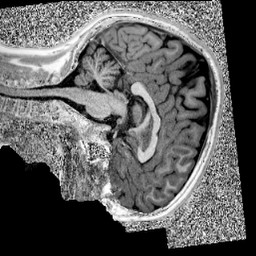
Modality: UNIT1
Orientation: sagittal
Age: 12
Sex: male
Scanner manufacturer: siemens
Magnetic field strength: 3 T
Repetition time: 4 s
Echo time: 0.00299 s